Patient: sex F, age 36
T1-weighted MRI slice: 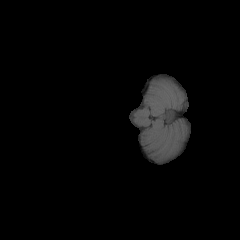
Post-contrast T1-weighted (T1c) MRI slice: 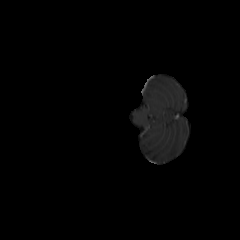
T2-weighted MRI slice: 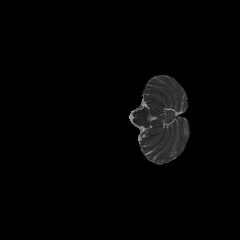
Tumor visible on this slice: no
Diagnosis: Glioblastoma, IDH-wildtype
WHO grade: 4